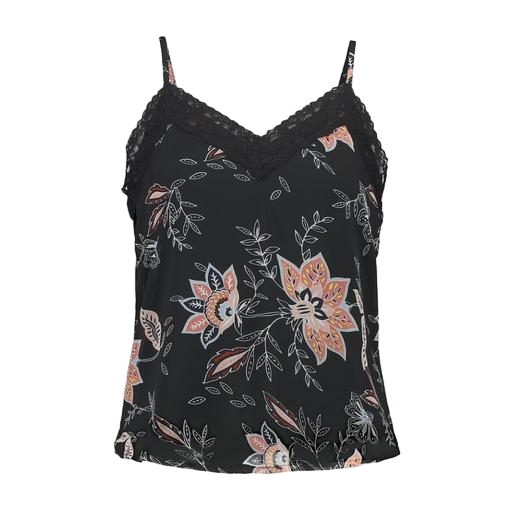
multicolor vila brown lace detail cami, black floral print cami, black dentelle lace-detail camisole, white background